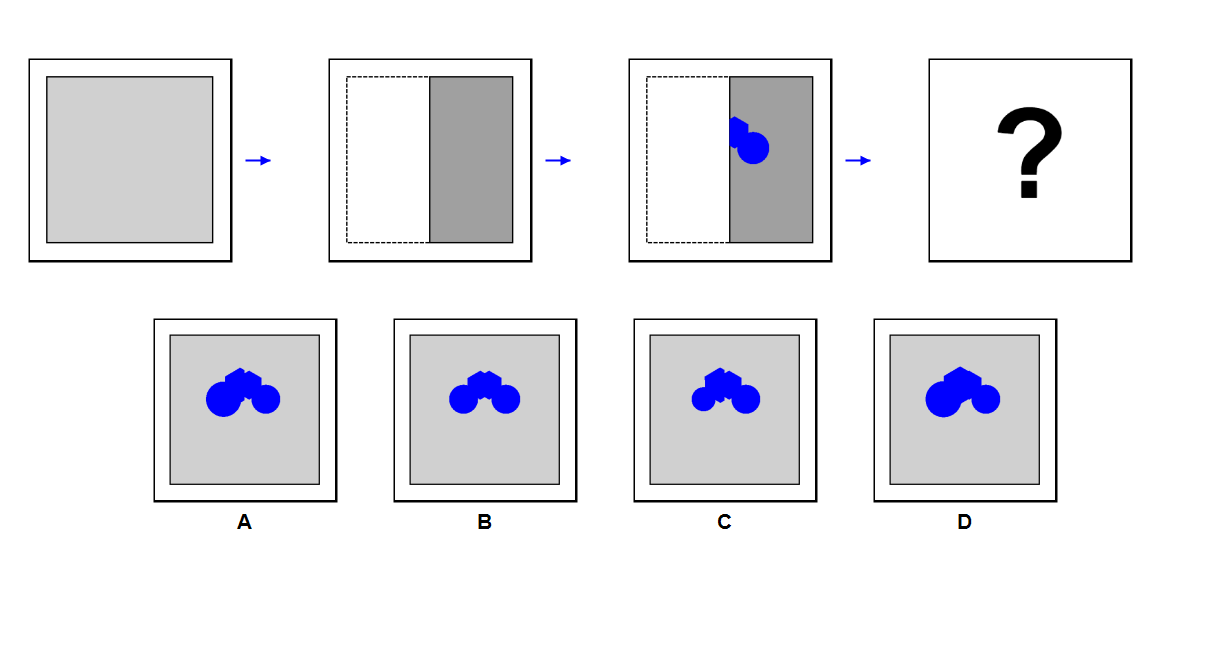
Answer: B